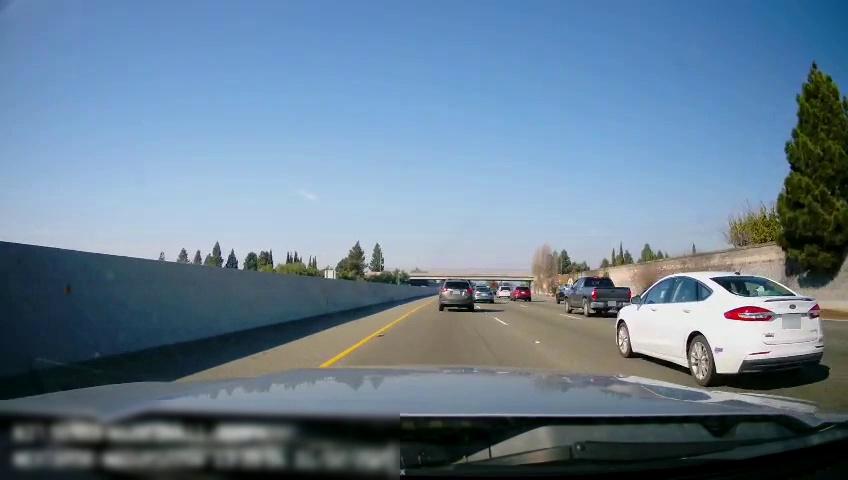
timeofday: Day
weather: Sunny
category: Drivable Space
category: Vehicles | Van
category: Vehicles | Truck
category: Vehicles | SUV
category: Vehicles | Truck
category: Vehicles | Car
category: Vehicles | SUV
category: Vehicles | Car
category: Vehicles | SUV
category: Lanes | Alternate Lane
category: Lanes | Alternate Lane
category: Lanes | Current Lane
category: Lanes | Current Lane